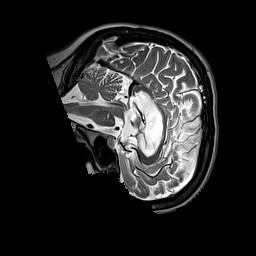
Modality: T2w
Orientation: sagittal
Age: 31
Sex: female
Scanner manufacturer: siemens
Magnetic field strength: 3 T
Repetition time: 3.2 s
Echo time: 0.212 s